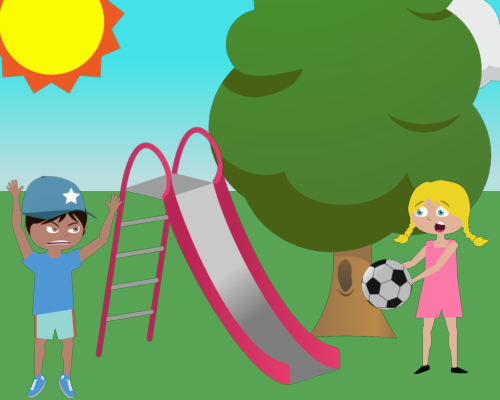
top left large sun top edge cut under the sun one boy standing facing right his arm up wearing star cap the cap is above horizon line in front of boy big slide facing right boy hand touch to slide grill right top medium size cloud right edge little bit cut right corner middle of the grass one girl standing bring soccer ball facing left side her mouth o shape and arm up bring soccer ball slide and girl between one medium size bush tree top edge cut and right edge hidden cloud